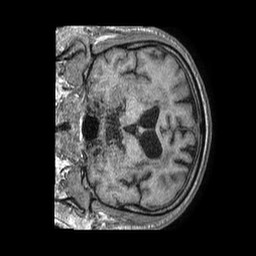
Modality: T1w
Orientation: coronal
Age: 59
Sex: male
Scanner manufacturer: philips
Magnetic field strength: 1.5 T
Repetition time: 0.007851 s
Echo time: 0.003594 s